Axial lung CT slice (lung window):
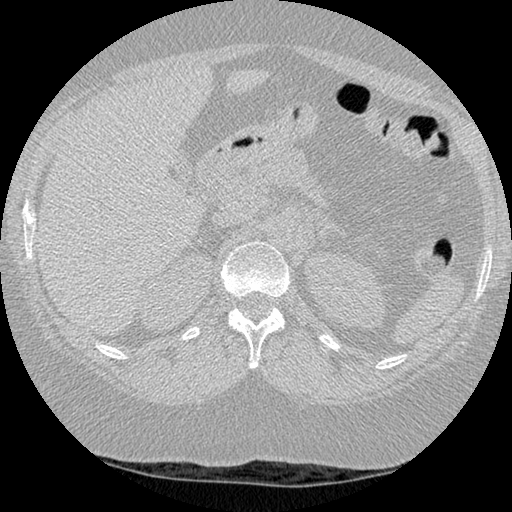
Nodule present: no